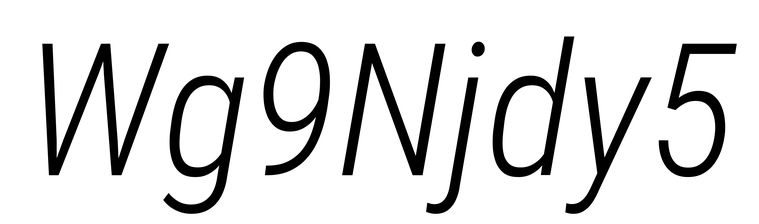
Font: Roboto-Italic_Condensed_Light_Italic